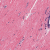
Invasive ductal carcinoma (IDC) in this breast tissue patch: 0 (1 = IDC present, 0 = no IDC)